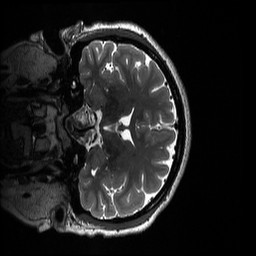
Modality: T2w
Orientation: coronal
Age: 26
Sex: female